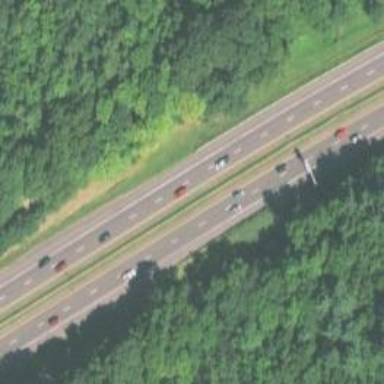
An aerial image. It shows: Asphalt motorway.